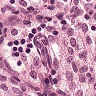
Metastatic tissue present: no